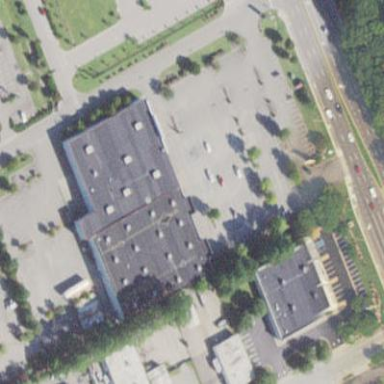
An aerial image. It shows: Retail area.